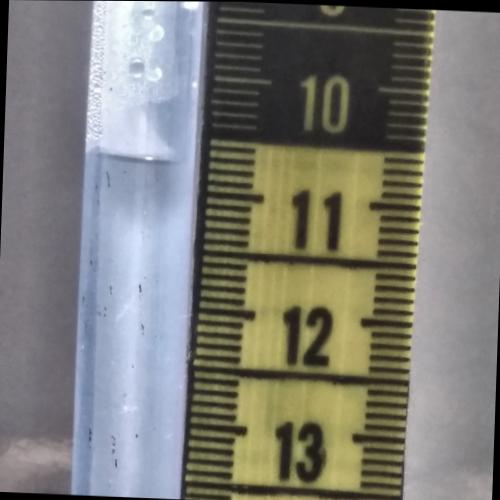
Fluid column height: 10.7 cm